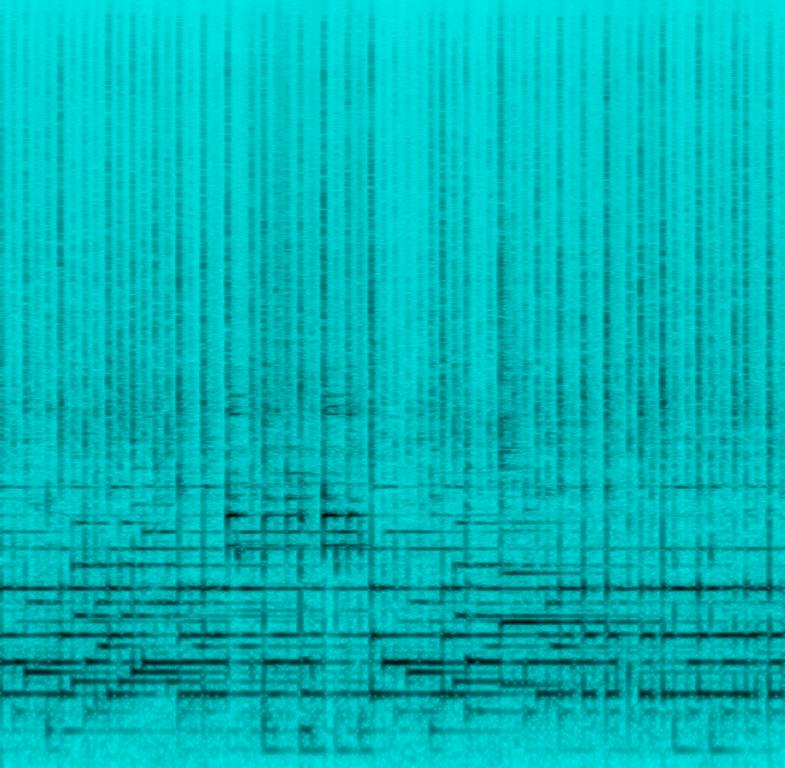
This song is an instrumental. The tempo is fast with a lively keyboard harmony and rhythmic steel pan . It is minimal and rhythmic. The harmony is simple , straight and the steel pan adds an interesting layer to it. The music is engaging, interesting, energetic, spirited and melodic.